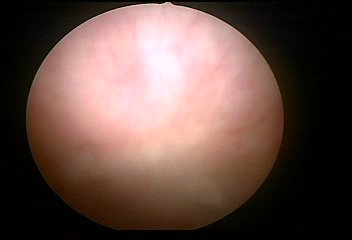
Modality: WLC
Class: Normal mucosa
Bladder cancer association: No